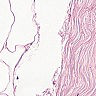
Metastatic tissue present: no